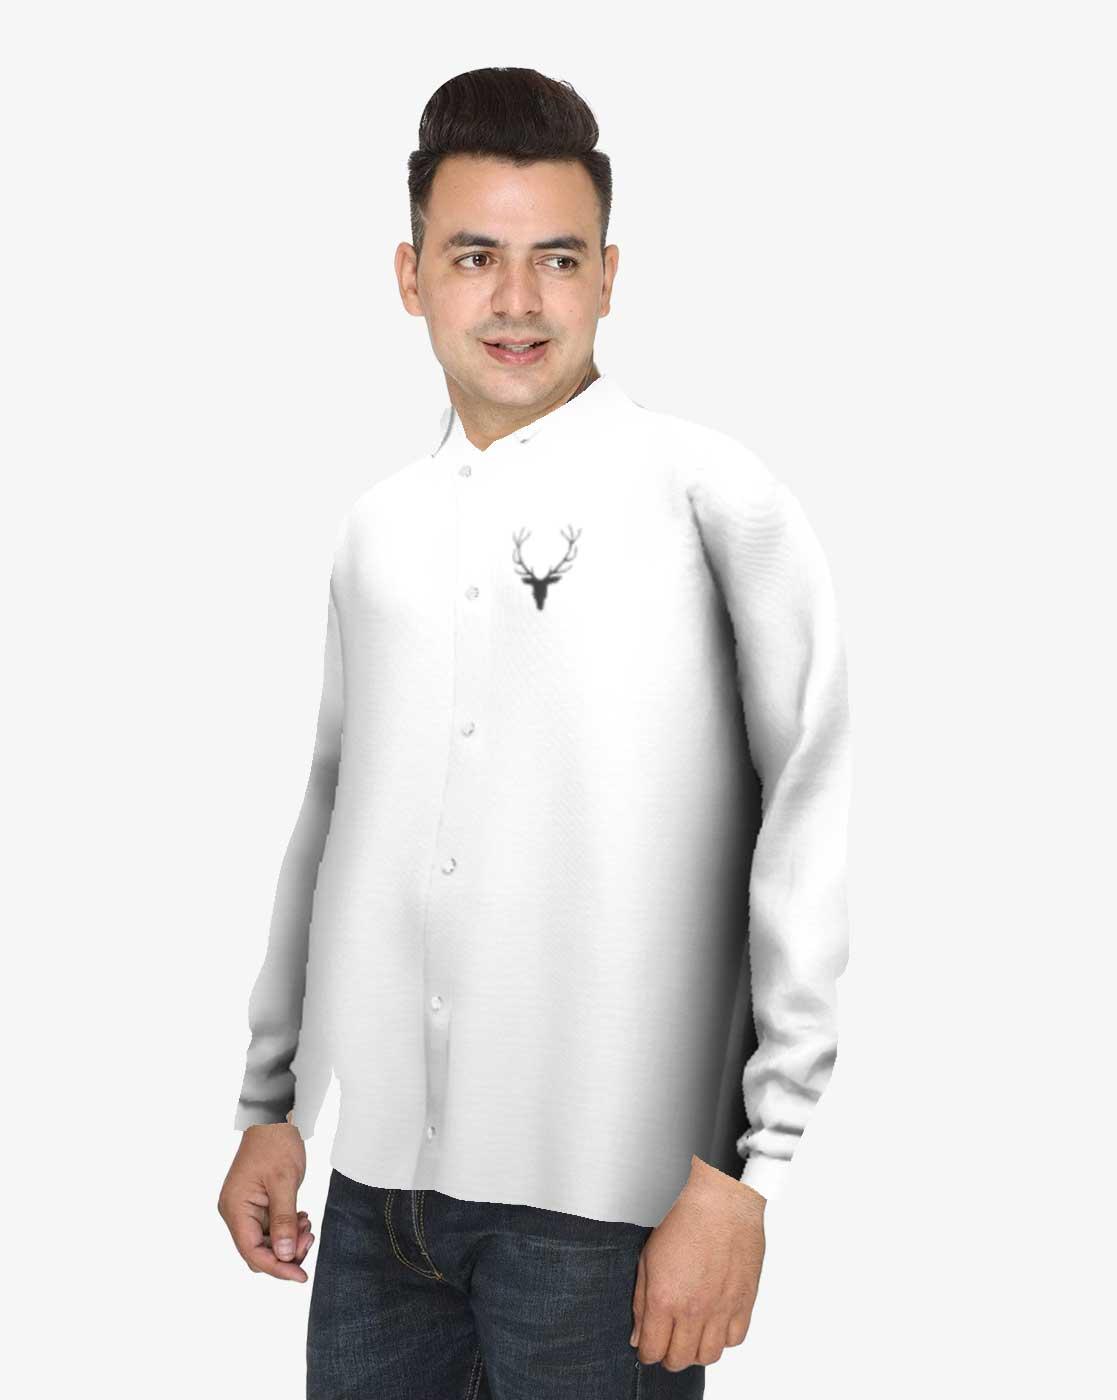
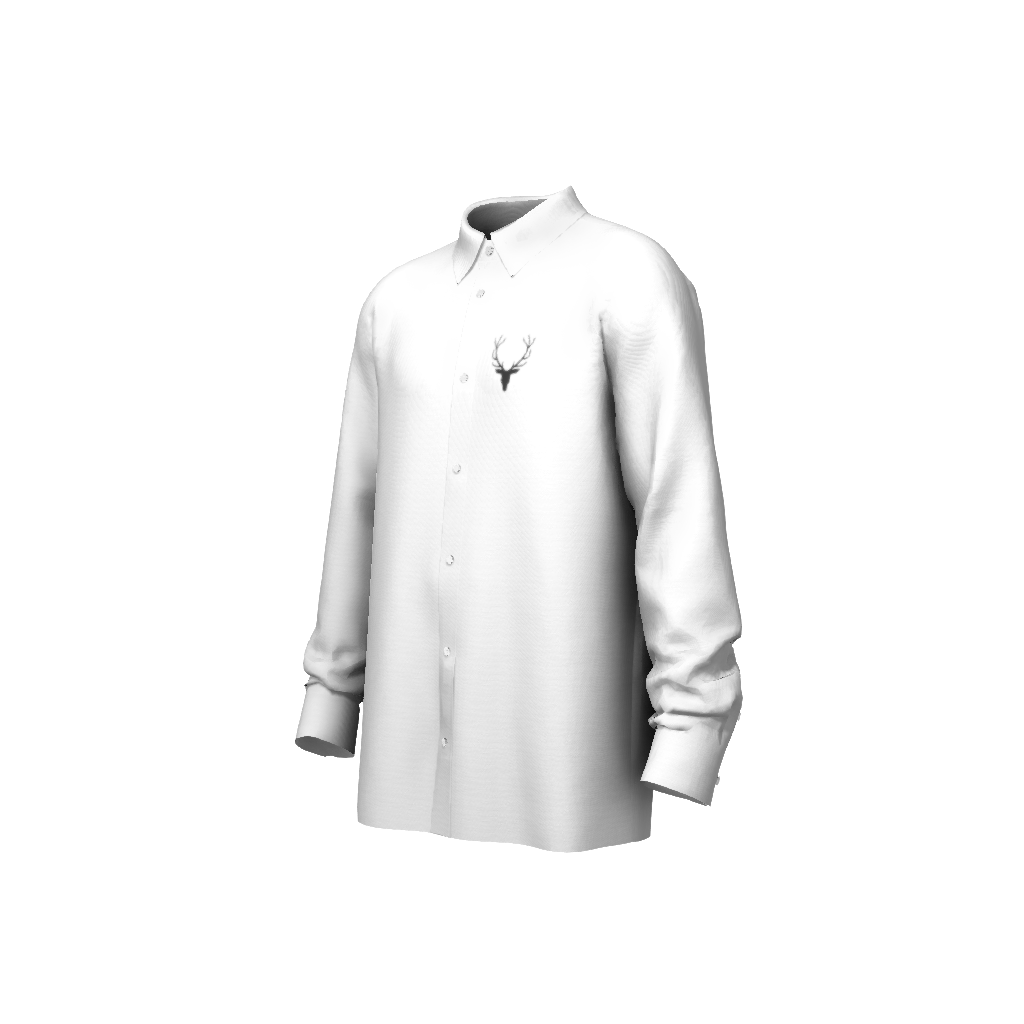
Clothing description: white deer button up tee